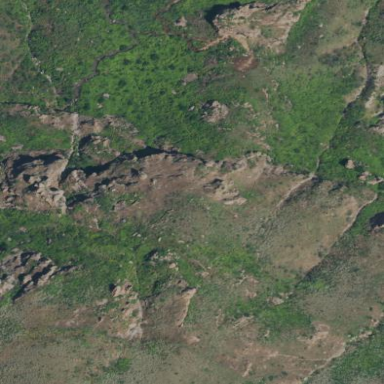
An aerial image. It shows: Landscape of bare rock.